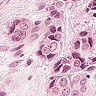
Metastatic tissue present: yes